Interaction volume radius: 10 \u00c5
Interaction volume height: 25 \u00c5
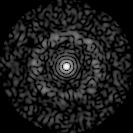
Disorder parameter: 0.8148